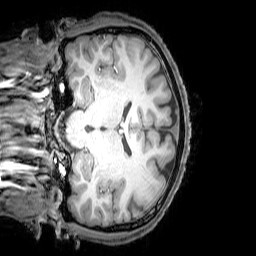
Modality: T1w
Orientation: coronal
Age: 20
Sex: male
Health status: healthy
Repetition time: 0.081 s
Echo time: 0.037 s